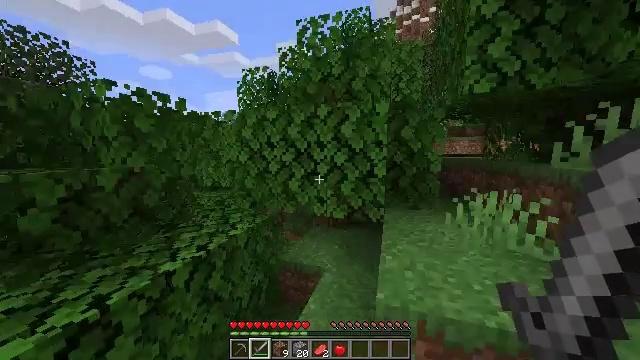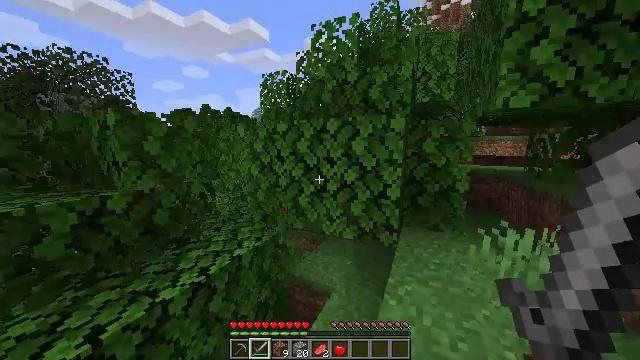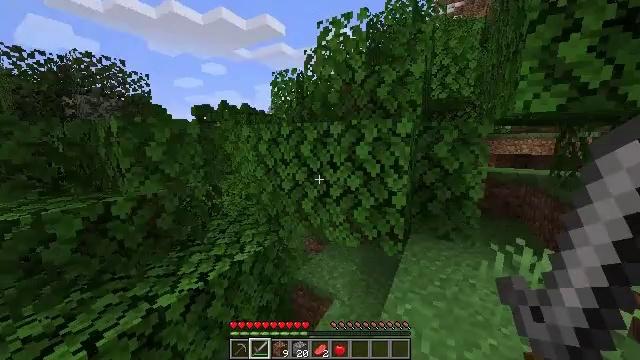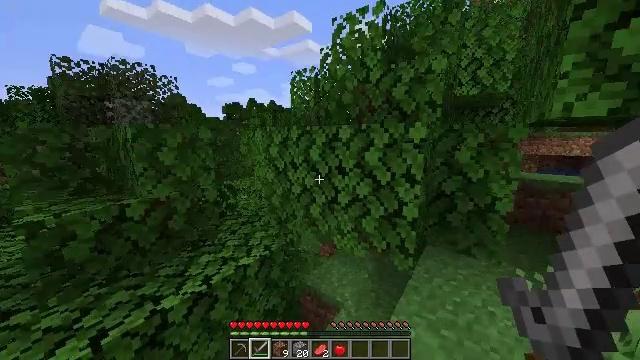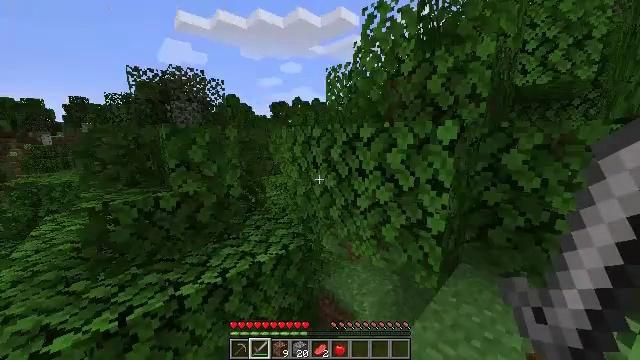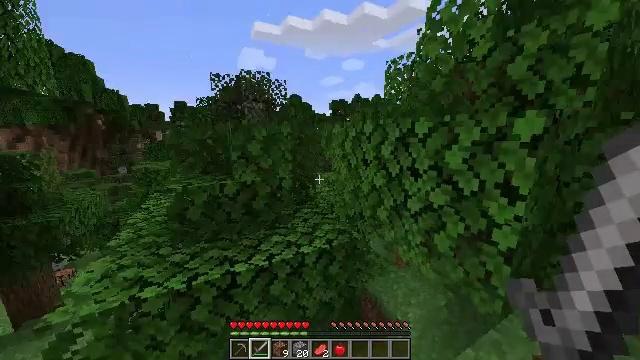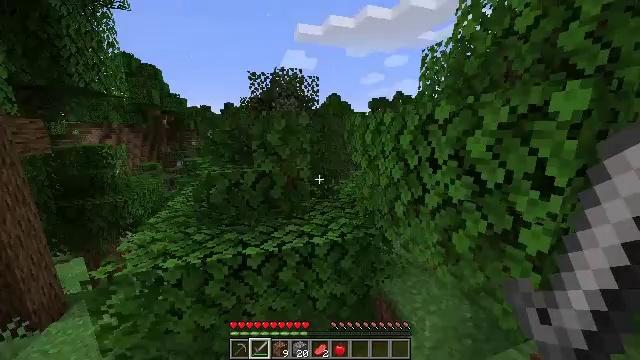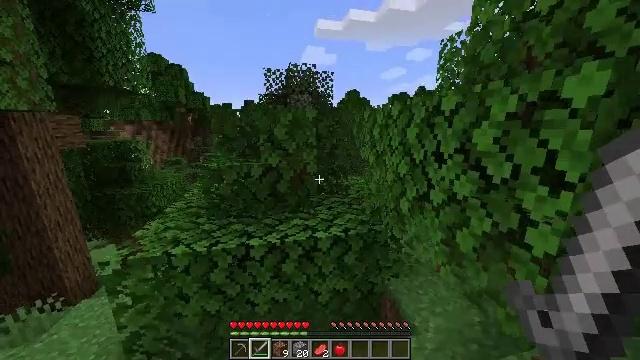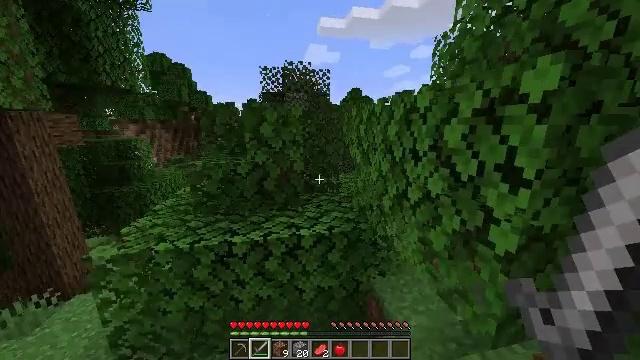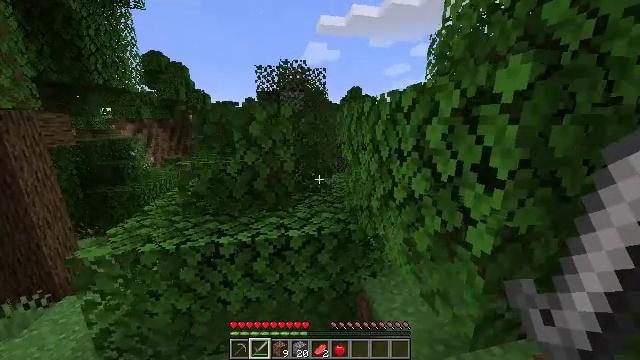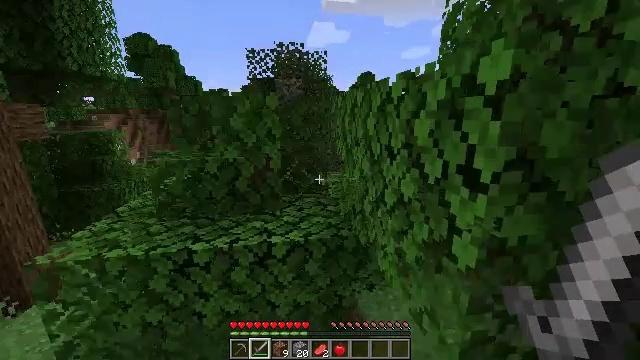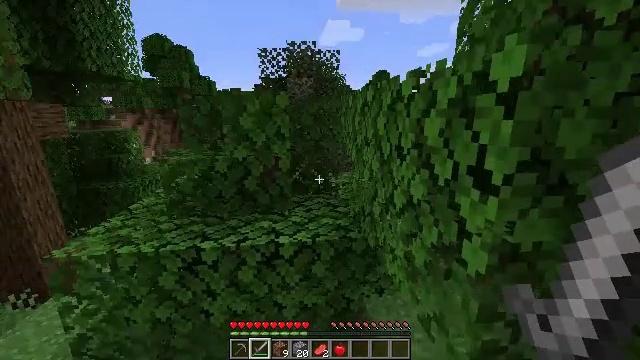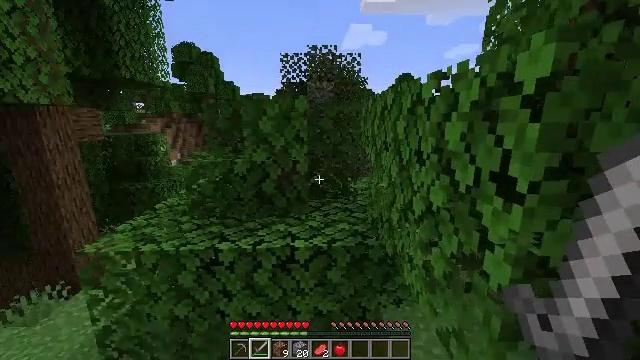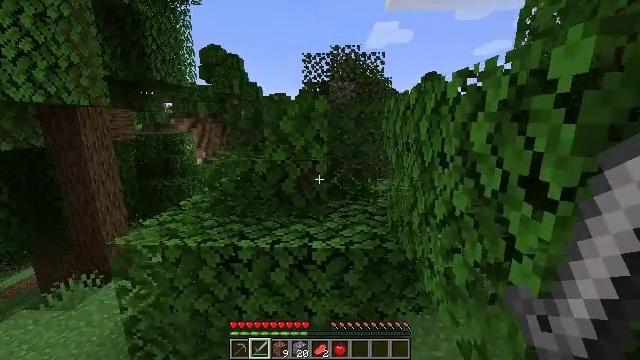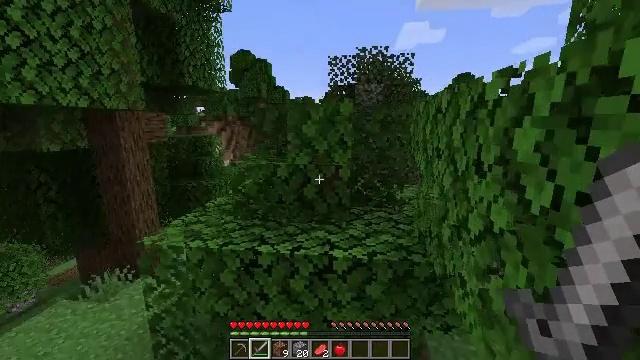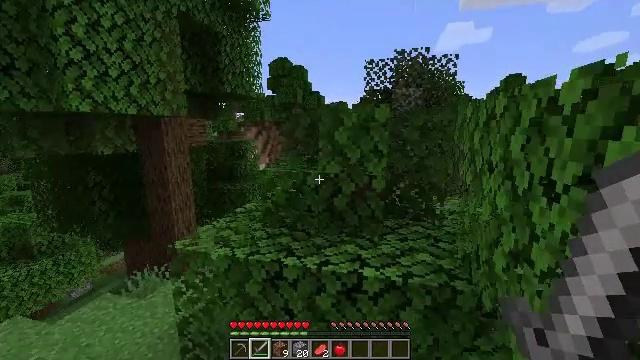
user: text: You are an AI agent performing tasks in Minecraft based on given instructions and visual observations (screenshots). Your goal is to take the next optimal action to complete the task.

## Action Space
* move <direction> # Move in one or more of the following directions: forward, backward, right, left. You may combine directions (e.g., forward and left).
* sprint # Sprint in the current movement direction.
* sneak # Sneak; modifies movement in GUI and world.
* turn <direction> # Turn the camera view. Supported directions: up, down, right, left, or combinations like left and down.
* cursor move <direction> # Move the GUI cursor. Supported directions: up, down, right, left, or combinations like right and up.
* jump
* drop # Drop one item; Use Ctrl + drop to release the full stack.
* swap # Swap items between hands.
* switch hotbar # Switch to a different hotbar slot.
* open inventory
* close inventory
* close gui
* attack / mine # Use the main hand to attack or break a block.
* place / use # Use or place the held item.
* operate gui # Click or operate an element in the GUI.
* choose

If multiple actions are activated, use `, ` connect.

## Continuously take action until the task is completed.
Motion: motion action
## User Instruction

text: Gather birch leaves using hands or shears.
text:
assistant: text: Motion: move forward and move right, turn left and down, jump
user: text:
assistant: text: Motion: move forward and move right, turn left and down, jump
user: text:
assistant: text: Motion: move forward and move right, turn left
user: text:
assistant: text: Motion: move forward and move right, turn left
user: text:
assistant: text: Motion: move forward and move right, turn left
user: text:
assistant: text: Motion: move forward and move right, turn left
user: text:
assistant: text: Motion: move forward and move right, turn left
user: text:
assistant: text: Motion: move right
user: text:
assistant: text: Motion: no_op
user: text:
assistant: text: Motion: turn left
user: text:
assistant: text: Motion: turn left
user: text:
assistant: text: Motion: turn left and up
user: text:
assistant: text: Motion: move forward, turn left
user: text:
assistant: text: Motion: move forward, turn left
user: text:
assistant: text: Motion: move forward, sprint, turn left and up
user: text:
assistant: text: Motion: move forward, sprint
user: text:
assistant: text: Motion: move forward, sprint
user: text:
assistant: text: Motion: move forward, sprint
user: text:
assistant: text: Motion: move forward, sprint, jump
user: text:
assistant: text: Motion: move forward, sprint, jump
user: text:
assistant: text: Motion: move forward, sprint, jump
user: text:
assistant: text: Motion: move forward, sprint, jump
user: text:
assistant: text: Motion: move forward, sprint
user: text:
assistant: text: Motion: move forward, sprint
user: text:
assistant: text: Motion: move forward
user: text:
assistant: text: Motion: move forward
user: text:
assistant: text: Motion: no_op
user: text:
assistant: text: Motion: no_op
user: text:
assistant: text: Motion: no_op
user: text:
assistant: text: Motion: turn left